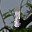
Label: 1